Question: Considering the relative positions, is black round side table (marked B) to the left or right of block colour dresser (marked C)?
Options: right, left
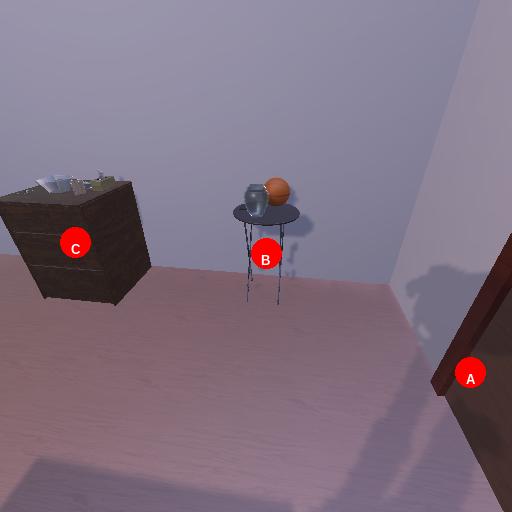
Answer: right